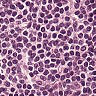
Metastatic tissue present: no